Interaction volume radius: 5 \u00c5
Interaction volume height: 25 \u00c5
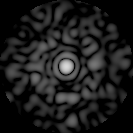
Disorder parameter: 0.8528